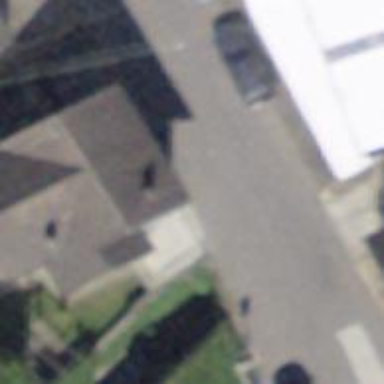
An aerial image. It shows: Detached building.